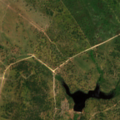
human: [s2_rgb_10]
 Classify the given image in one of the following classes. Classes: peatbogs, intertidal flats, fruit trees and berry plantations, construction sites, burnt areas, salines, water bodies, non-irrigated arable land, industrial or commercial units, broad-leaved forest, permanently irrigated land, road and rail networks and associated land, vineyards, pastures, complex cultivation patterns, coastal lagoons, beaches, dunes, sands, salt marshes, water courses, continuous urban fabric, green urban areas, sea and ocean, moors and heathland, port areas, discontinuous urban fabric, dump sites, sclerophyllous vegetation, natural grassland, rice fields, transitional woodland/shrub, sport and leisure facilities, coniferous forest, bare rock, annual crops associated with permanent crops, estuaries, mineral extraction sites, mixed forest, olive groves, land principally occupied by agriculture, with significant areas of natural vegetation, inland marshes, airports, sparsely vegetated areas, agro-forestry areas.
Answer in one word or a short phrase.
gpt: continuous urban fabric